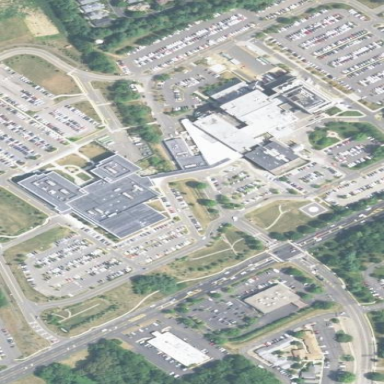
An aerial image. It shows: Hospital.